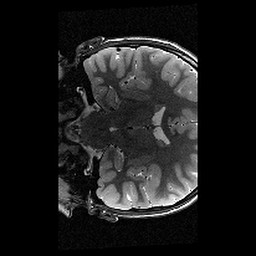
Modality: T2w
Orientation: coronal
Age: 11
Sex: male
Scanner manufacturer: siemens
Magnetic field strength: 3 T
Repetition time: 9.23 s
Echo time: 0.067 s